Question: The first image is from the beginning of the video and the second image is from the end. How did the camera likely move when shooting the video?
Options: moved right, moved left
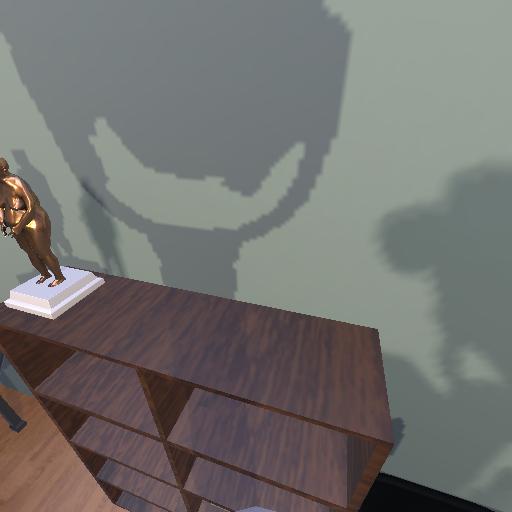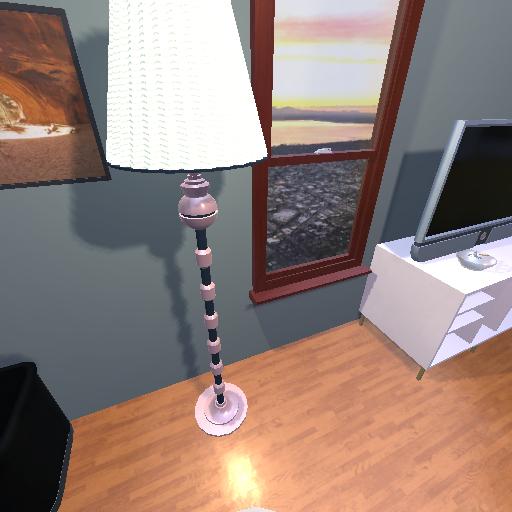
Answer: moved right